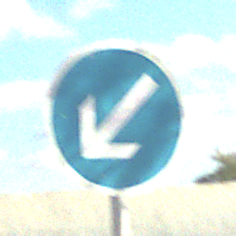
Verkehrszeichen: VorgeschriebeneVorbeifahrtLinks
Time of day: MorningAfternoon
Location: Outdoor (RoadRail)
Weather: PartlyCloudy
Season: NotSpecified
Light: Natural